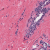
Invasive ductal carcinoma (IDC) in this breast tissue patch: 0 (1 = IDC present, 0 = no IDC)